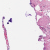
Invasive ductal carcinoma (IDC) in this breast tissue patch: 0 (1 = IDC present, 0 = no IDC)